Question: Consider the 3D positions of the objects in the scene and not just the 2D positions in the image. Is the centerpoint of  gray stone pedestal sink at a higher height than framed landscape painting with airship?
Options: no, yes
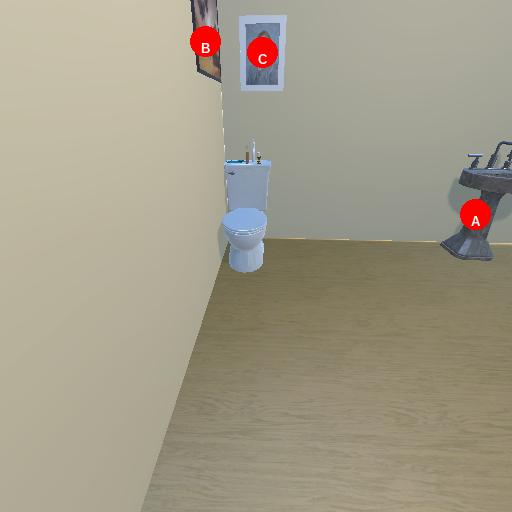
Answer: no